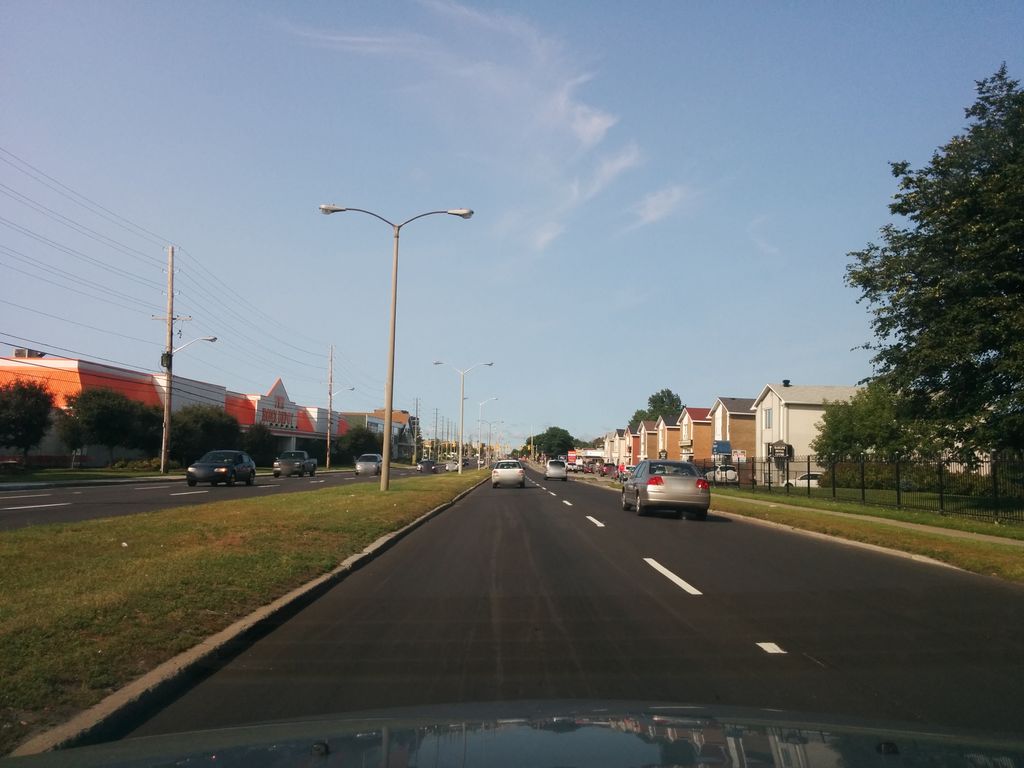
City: ottawa-gatineau